Field crop: maize
Growth stage: 2
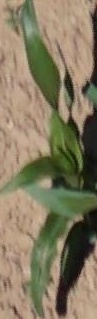
Species: maize